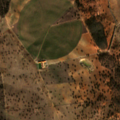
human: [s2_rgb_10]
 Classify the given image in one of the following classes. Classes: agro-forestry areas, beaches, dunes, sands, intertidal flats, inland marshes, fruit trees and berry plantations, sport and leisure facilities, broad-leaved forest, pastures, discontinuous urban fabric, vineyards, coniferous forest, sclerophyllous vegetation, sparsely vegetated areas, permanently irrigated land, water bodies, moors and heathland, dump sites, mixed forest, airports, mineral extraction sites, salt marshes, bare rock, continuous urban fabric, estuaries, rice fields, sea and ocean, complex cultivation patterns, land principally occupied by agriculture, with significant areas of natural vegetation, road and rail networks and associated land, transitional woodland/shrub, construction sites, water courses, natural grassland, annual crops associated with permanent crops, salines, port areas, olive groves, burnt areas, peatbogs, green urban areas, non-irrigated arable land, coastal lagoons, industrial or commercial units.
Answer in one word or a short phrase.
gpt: permanently irrigated land, agro-forestry areas, broad-leaved forest, transitional woodland/shrub